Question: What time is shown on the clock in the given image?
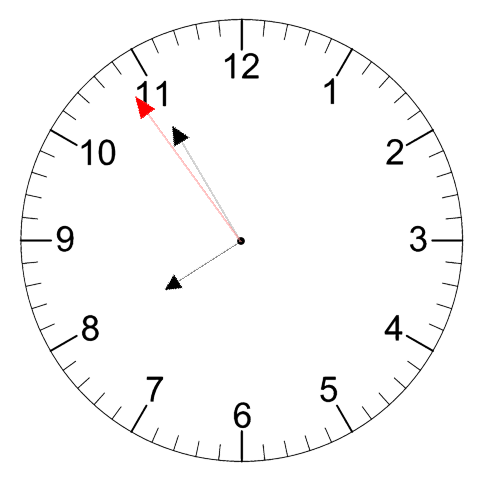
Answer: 07:54:54